Brain MRI, t2w sequence, axial 2D slice.
Patient: age 34, sex M, weight 95 kg, height 1.95 m
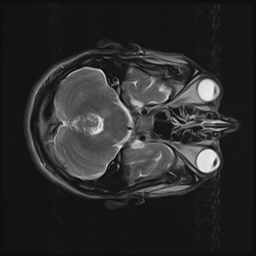